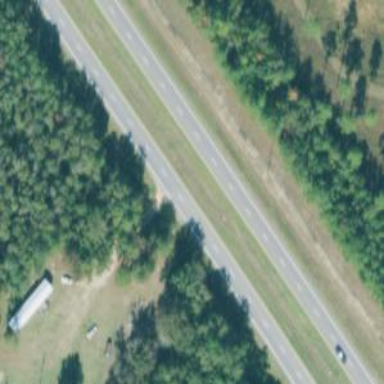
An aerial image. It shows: Trunk highway with expressway features.